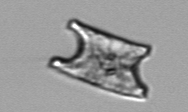
Label: Eucampia